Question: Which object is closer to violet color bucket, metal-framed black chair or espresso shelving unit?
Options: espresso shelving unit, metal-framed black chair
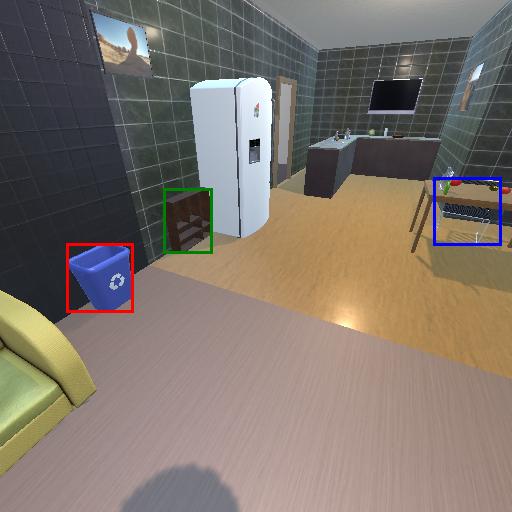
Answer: espresso shelving unit